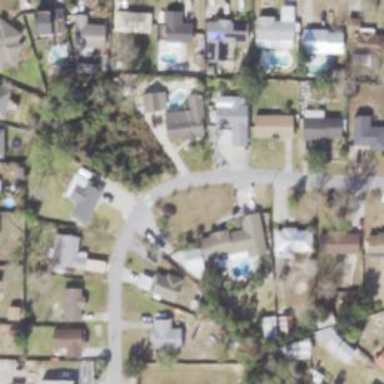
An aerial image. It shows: Residential area composed of single-family homes.